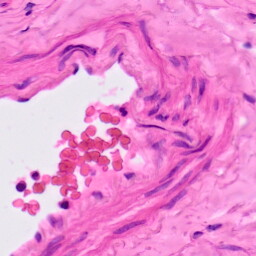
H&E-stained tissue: Lung